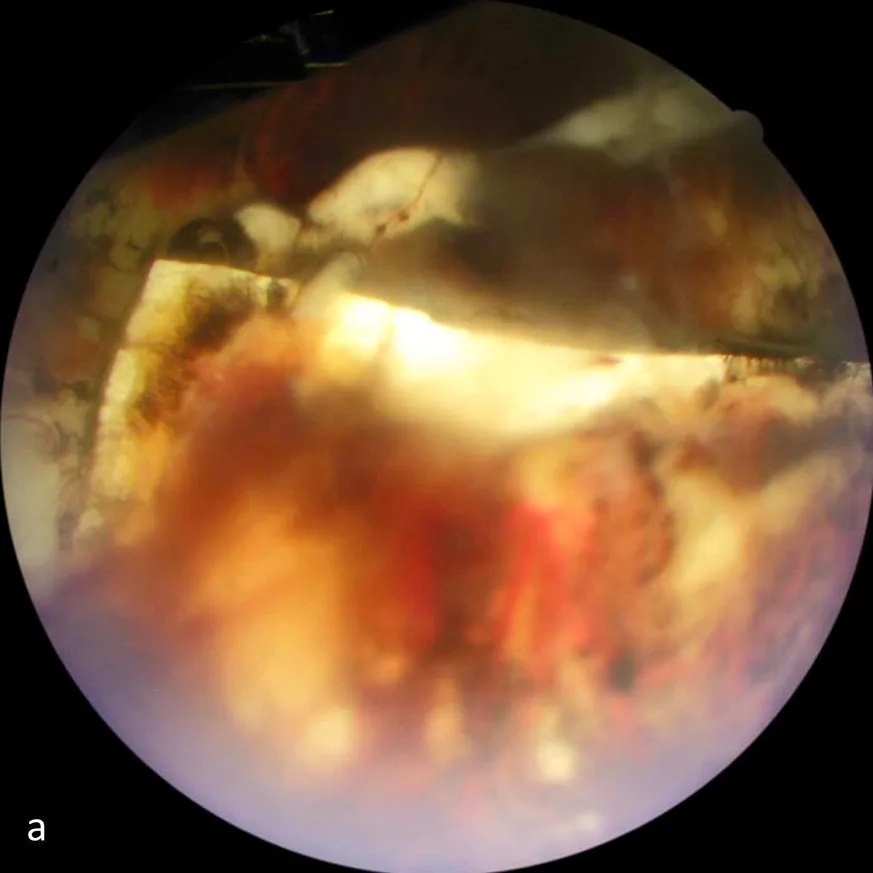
Case 1: a An intruded silicone sponge, partially covered with blood is seen in inferior vitreous cavity. Adjacent retina and choroid show extensive pigmentary and atrophic changes. B; In sagittal orbital computed tomography (CT) scan, intruded hypodense silicone sponge is seen over the hyper dense silicone rubber (tire and band complex) in inferior globe.
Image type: ophthalmic_imaging (fundus_photograph)